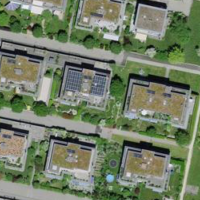
EUNIS habitat code: 55
Species observed at this site:
Lamium galeobdolon